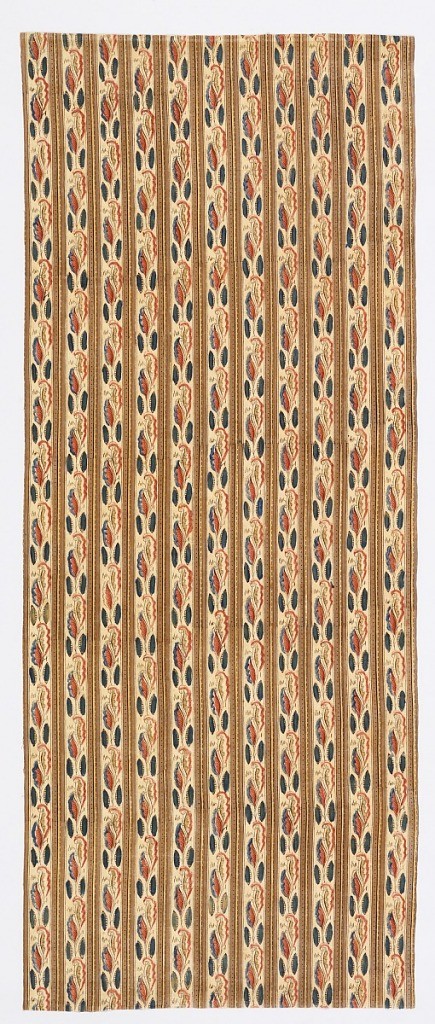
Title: Textile
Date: ca. 1790
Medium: cotton Technique: block printed on plain weave
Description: Length of printed cotton with vertical stripes of tan and yellow alternating with stripes curved leaves in red and blue on a white ground.